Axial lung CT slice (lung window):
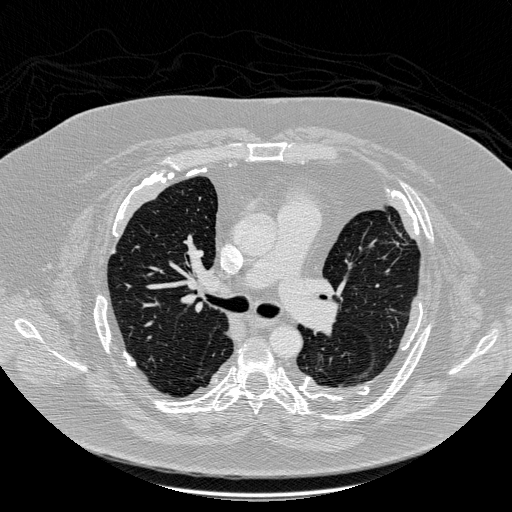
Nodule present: no